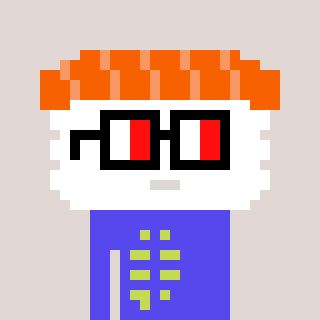
a pixel art character with square glasses with black frames and red eyes, a nigiri-shaped head and a computerblue-colored body on a warm background